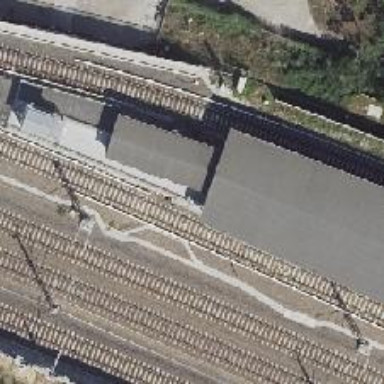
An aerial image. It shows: Railway signal.